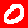
Digit: 0